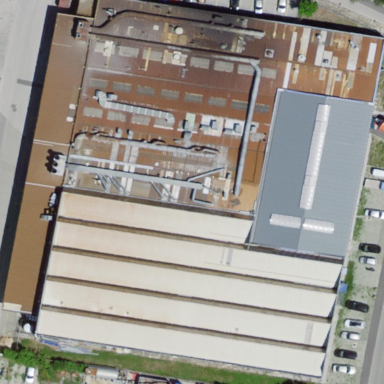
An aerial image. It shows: Industrial building.